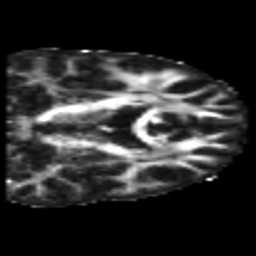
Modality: FA
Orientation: coronal
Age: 28
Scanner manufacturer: philips
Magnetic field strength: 3 T
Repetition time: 8.6 s
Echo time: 0.127 s